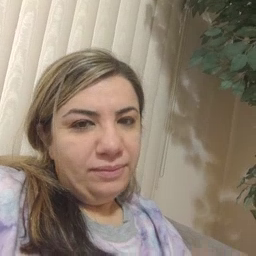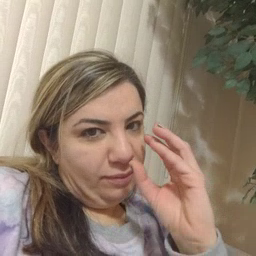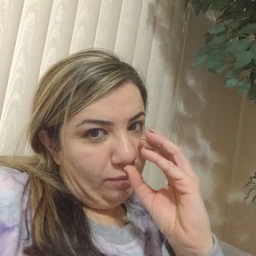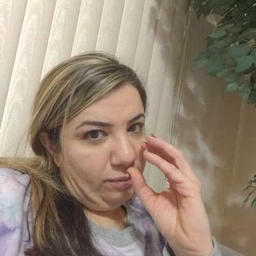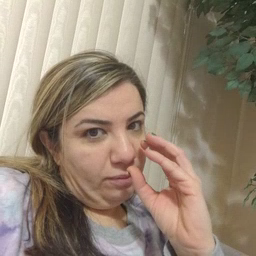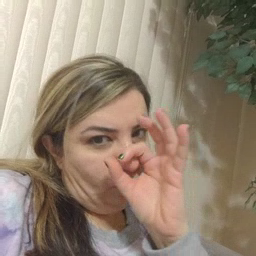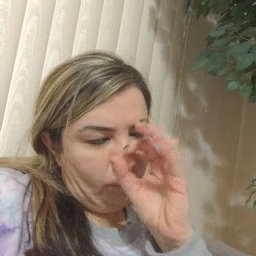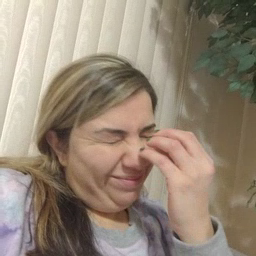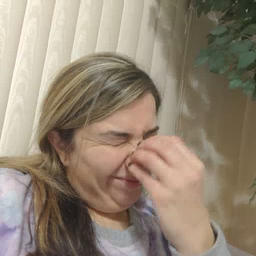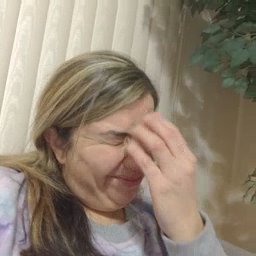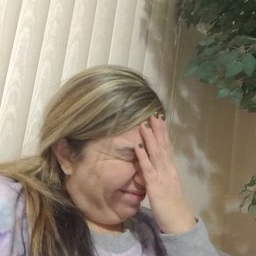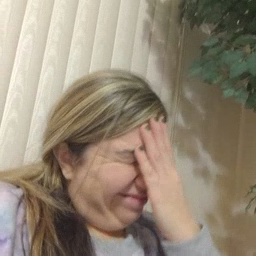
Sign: wolf